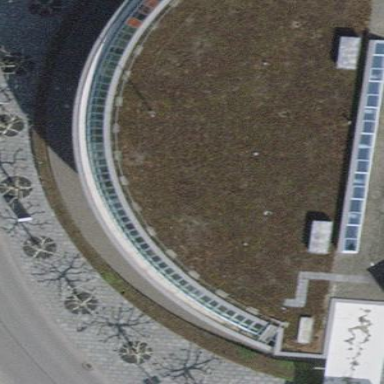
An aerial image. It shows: Building with flat white roof.